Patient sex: M
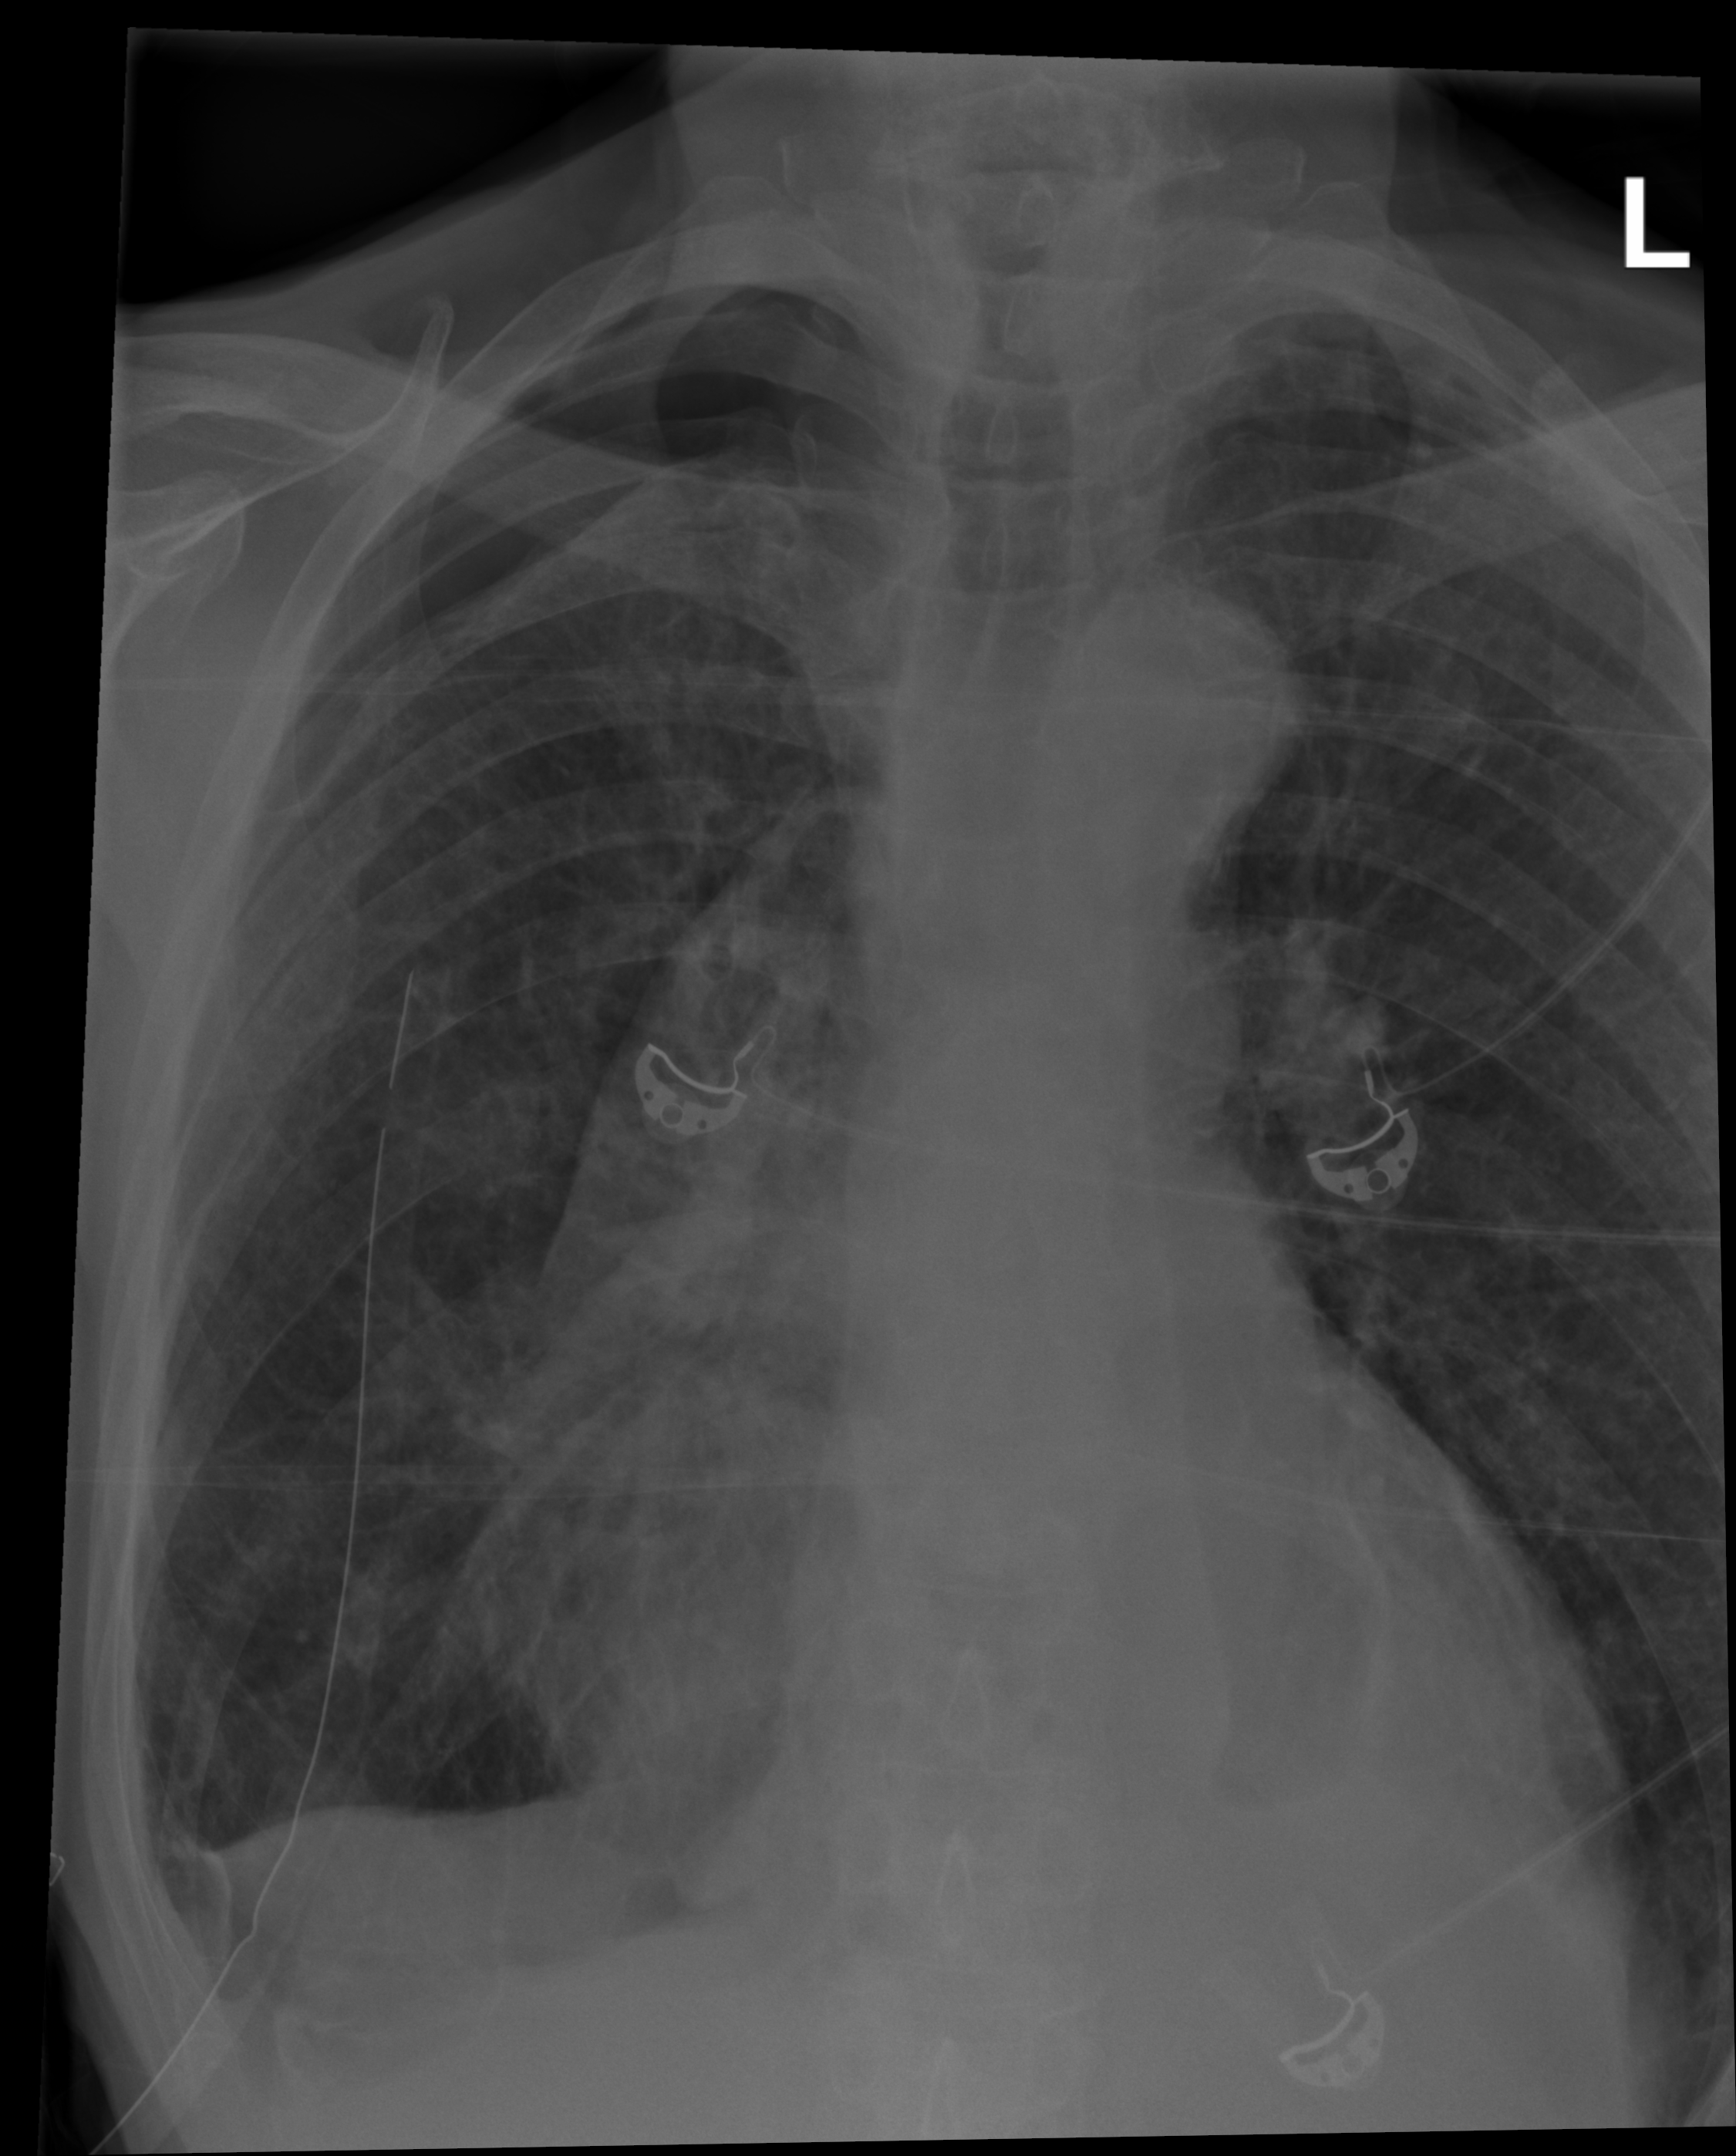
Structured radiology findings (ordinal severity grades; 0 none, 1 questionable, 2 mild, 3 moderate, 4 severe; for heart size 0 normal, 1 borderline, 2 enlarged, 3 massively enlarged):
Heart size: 2
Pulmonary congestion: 0
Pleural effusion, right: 2
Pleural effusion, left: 2
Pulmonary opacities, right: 0
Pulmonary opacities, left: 0
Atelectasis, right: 2
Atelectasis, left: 2